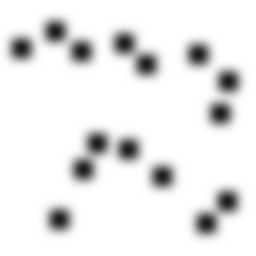
Squares: 15
Triangles: 0
Stars: 0
Total shapes: 15